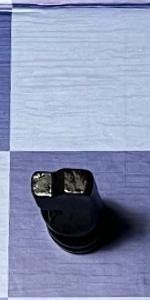
Label: Knight_Black